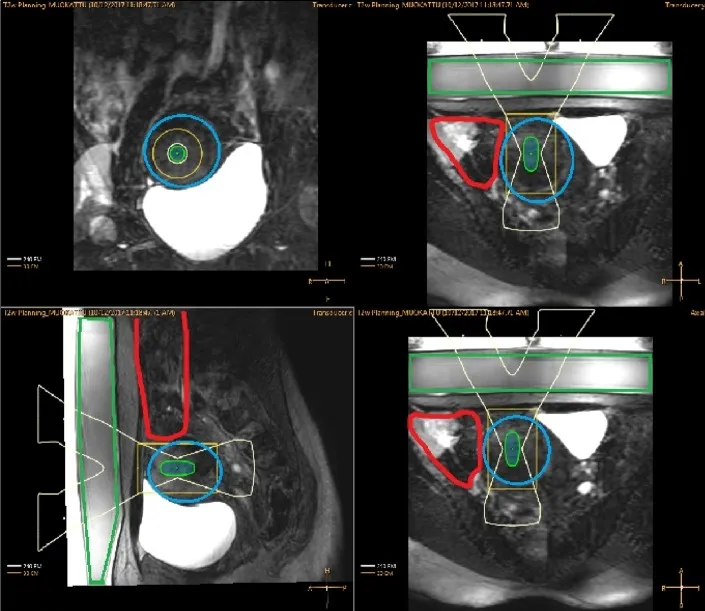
T2W planning images displayed on the therapy planning console with ultrasound beam view after application of wedged gel pad where red color boundary is bowels, blue is uterine fibroid, and green is the gel pad.
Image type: radiology (mri)